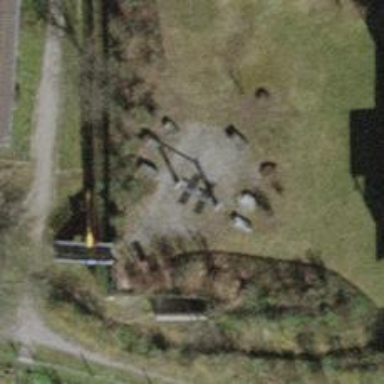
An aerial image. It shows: Playground with swings.